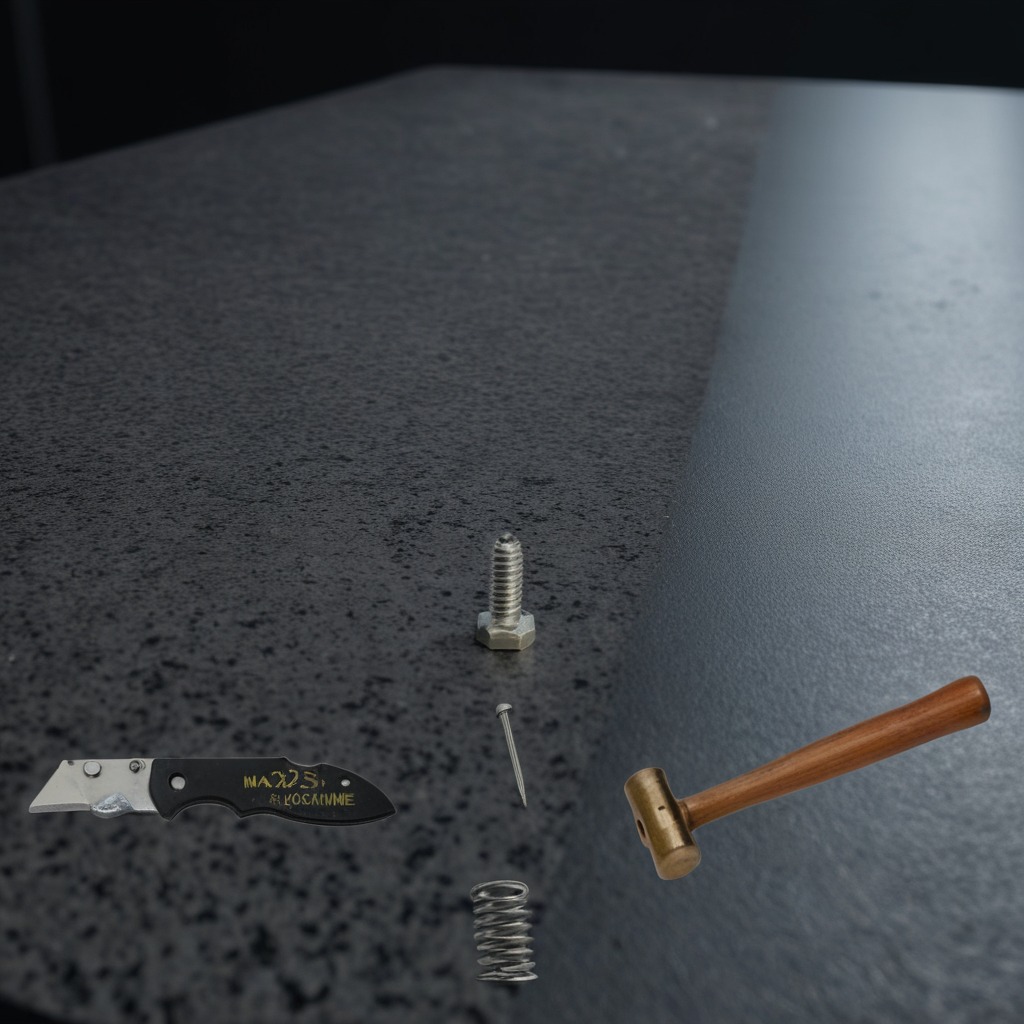
A utility knife, a metal machine screw, an iron nail, a hammer, and a coiled metal spring are lying on the clean granite table inside a workshop at night.